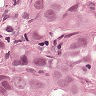
Metastatic tissue present: yes